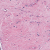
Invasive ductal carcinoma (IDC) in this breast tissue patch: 0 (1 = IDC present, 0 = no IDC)